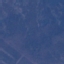
Land use / land cover: HerbaceousVegetation